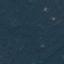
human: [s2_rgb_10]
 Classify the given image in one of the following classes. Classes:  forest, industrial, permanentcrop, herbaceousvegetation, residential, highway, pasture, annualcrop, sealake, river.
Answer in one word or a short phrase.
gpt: Forest